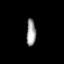
Tissue: prostate
Cell type: Endothelial cells
Senescence score: 0.7125
Nuclear area (px): 246
Mean DAPI intensity: 156.634